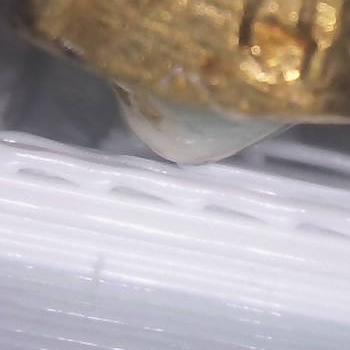
Flow rate: 66%